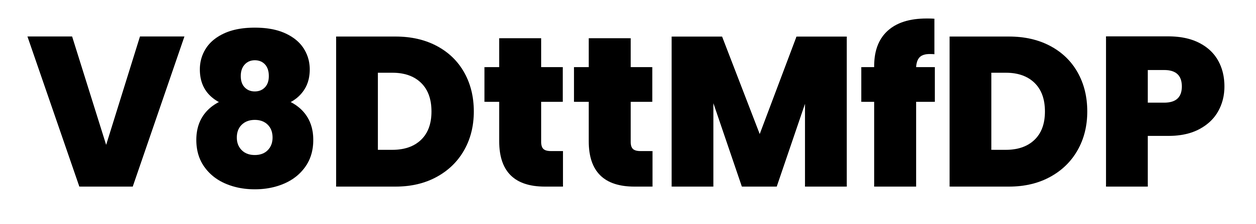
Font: Poppins-ExtraBold